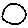
Label: circle